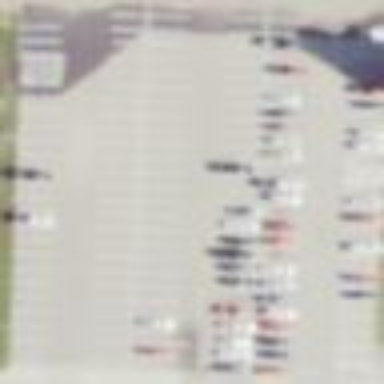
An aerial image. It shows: Parking area available.